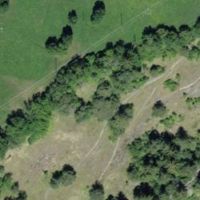
EUNIS habitat code: 43
Species observed at this site:
Melitaea cinxia
Erynnis tages
Lasiommata megera
Lysandra bellargus
Aporia crataegi
Silene dioica
Dactylorhiza sambucina